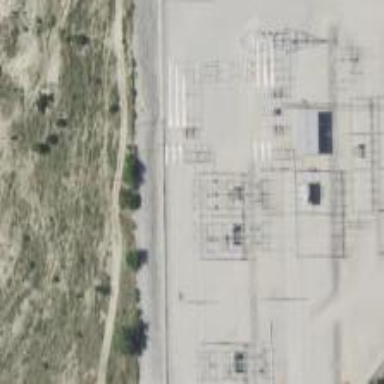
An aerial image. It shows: Outdoor power substation enclosed by fence. The substation operates at the transmission level.